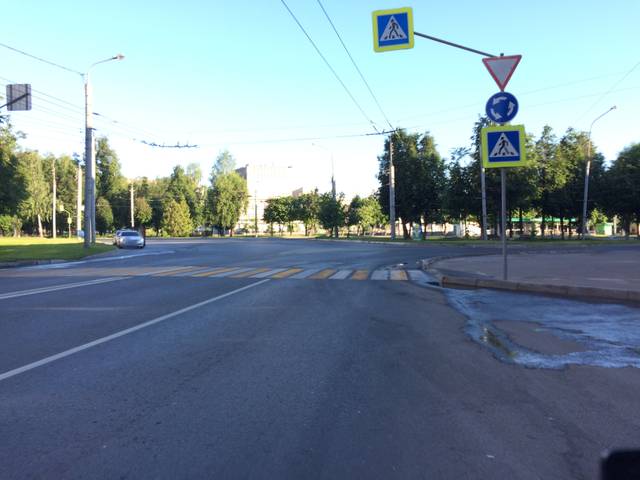
Region: Russia
Coordinates: 56.639, 47.871